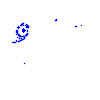
Particle: kaon